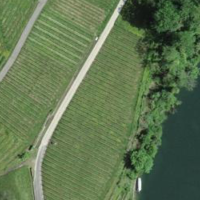
EUNIS habitat code: 40
Species observed at this site:
Juglans regia